Question: I have a table in my application (generated dynamically) that has 3 columns. The cells where the text is a too long, it wraps around which is fine except the rounded borders now look bad.

Currently, my table is wrapped in a 'DIV' with an id set as and the CSS is as follows:
'''
#item-list {
text-align: center;
}
#item-list table {
margin: auto auto;
}
#item-list td {
padding: 10px;
text-align: center;
}
#item-list a {
font-size: 0.8em;
color: #FFF;
margin: 10px;
border-radius: 8px;
-moz-border-radius: 8px;
-webkit-border-radius: 8px;
padding: 4px;
padding-left: 10px;
padding-right: 10px;
background-color: #1a546a;
text-decoration: none;
font-weight: bold;
}
#item-list a:hover {
background-color: #8f2525;
}
'''
My question is, is there a way using CSS to make the wrapped text still be rounded on all edges?
My expertise is in PHP. CSS is a skill where I know enough to usually accomplish what I need to do, but not much beyond amateurish.
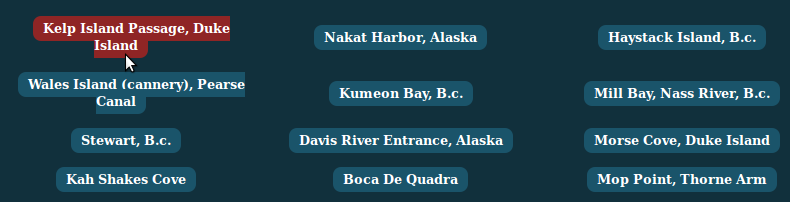
Answer: Add 'display: block;' to your '#item-list a'.
'''
#item-list a {
font-size: 0.8em;
color: #FFF;
display: block;
margin: 10px;
border-radius: 8px;
-moz-border-radius: 8px;
-webkit-border-radius: 8px;
padding: 4px;
padding-left: 10px;
padding-right: 10px;
background-color: #1a546a;
text-decoration: none;
font-weight: bold;
}
'''
I've set up a quick example for you - <URL>
> The element is displayed as a block element (like paragraphs and
headers). A block element has some whitespace above and below it and
does not tolerate any HTML elements next to it